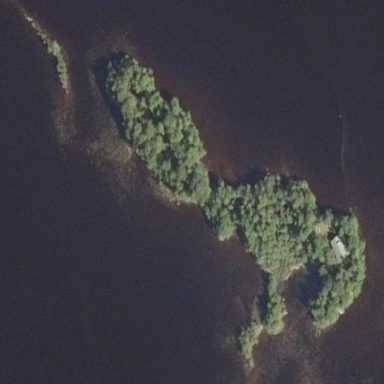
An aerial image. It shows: Island.